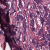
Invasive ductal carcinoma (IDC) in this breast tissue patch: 1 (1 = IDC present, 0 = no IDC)